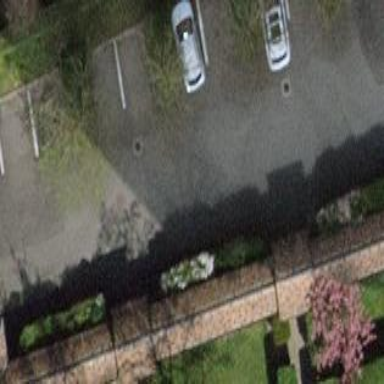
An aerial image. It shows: View of roof of building.